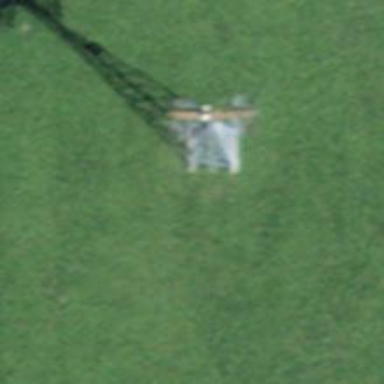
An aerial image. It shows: Pylon used for aerialway.